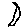
Label: moon